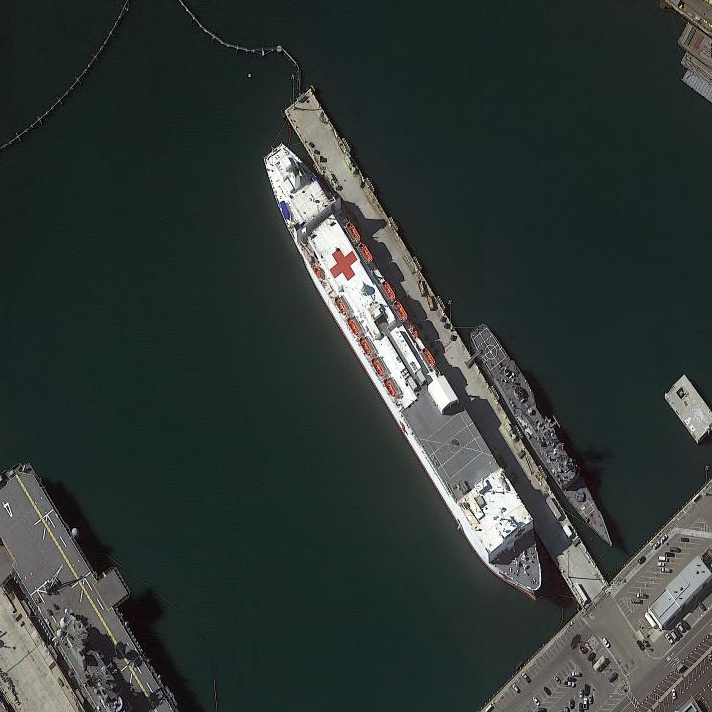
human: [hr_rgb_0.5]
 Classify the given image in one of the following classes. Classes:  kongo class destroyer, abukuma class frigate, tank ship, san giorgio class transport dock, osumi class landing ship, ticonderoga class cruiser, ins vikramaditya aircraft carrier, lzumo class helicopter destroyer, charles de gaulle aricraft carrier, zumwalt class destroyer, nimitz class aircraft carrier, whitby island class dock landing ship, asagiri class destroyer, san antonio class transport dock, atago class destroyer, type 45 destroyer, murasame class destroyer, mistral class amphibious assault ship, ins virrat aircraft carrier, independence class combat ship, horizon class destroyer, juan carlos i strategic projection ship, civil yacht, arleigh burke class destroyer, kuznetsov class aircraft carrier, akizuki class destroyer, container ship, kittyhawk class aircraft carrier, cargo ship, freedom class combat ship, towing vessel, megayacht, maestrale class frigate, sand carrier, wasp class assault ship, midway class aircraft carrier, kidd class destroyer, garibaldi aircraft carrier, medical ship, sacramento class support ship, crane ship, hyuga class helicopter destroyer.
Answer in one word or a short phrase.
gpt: Medical ship